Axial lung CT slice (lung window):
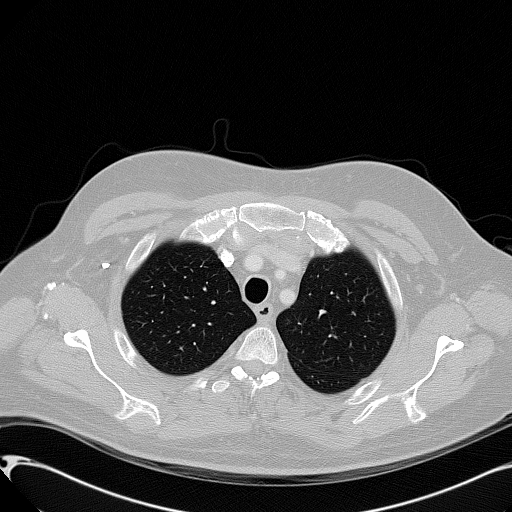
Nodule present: no